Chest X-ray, AP view. Patient: 66 years old, sex M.
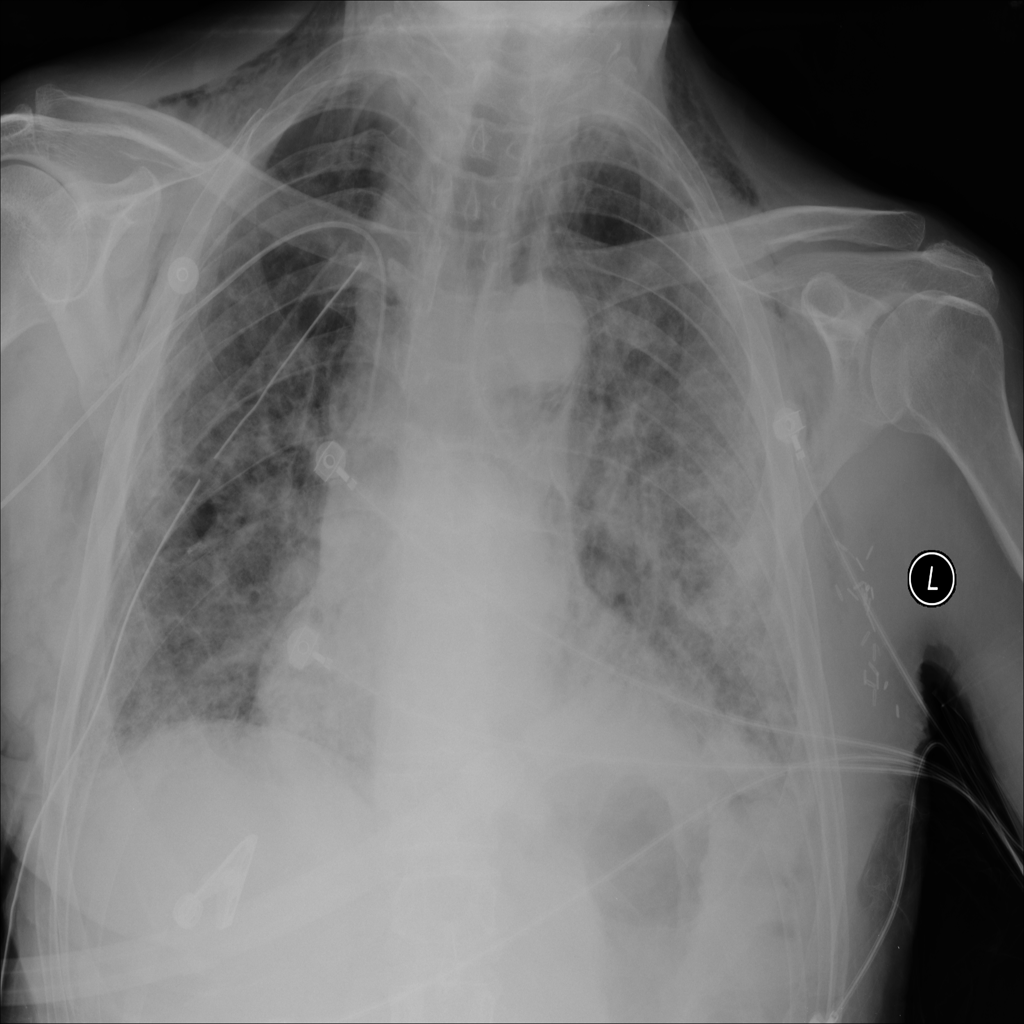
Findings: Atelectasis, Emphysema, Pneumothorax